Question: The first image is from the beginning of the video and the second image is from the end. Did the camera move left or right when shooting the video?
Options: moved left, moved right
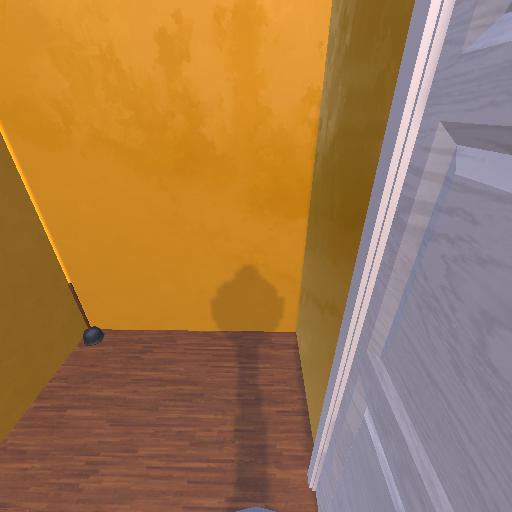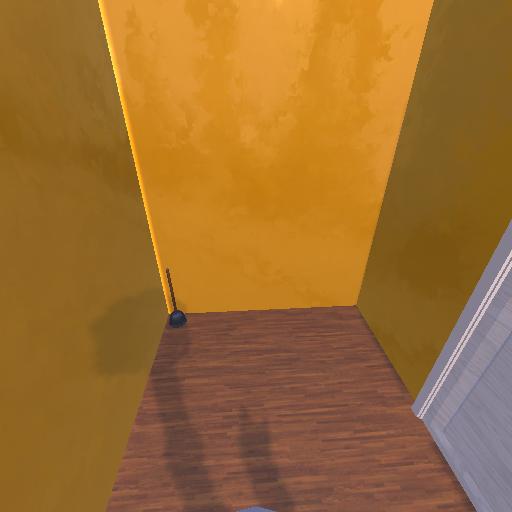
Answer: moved left